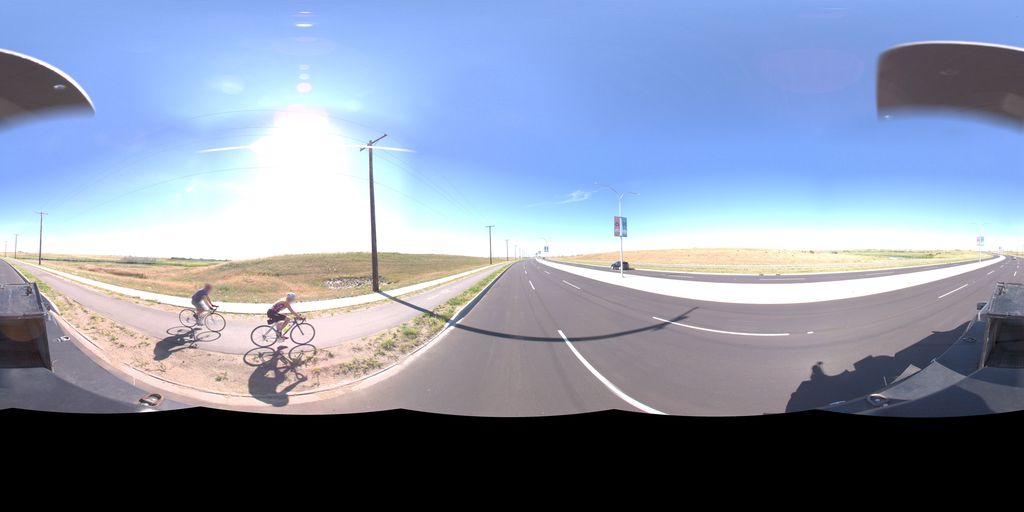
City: saskatoon